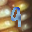
Label: 9